Question: I made an OCR application that makes a screenshot using Android mediaprojection and processes the text in this image. This is working fine, except on Android 9+. When mediaprojeciton is starting there is always a window popping up warning about sensitive data that could be recorded, and a button to cancel or start recording. How can I achieve that this window will only be showed once?
I tried preventing it from popping up by creating two extra private static variables to store intent and resultdata of mediaprojection, and reusing it if its not null. But it did not work (read about this method in another post).

'''
// initializing MP
mProjectionManager = (MediaProjectionManager) getSystemService(Context.MEDIA_PROJECTION_SERVICE);
// Starting MediaProjection
private void startProjection() {
startActivityForResult(mProjectionManager.createScreenCaptureIntent(), REQUEST_CODE);
}
// OnActivityResult
protected void onActivityResult(final int requestCode, final int resultCode, final Intent data) {
if (requestCode == 100) {
if(mProjectionManager == null) {
cancelEverything();
return;
}
new Handler().postDelayed(new Runnable() {
@Override
public void run() {
if(mProjectionManager != null)
sMediaProjection = mProjectionManager.getMediaProjection(resultCode, data);
else
cancelEverything();
if (sMediaProjection != null) {
File externalFilesDir = getExternalFilesDir(null);
if (externalFilesDir != null) {
STORE_DIRECTORY = externalFilesDir.getAbsolutePath() + "/screenshots/";
File storeDirectory = new File(STORE_DIRECTORY);
if (!storeDirectory.exists()) {
boolean success = storeDirectory.mkdirs();
if (!success) {
Log.e(TAG, "failed to create file storage directory.");
return;
}
}
} else {
Log.e(TAG, "failed to create file storage directory, getExternalFilesDir is null.");
return;
}
// display metrics
DisplayMetrics metrics = getResources().getDisplayMetrics();
mDensity = metrics.densityDpi;
mDisplay = getWindowManager().getDefaultDisplay();
// create virtual display depending on device width / height
createVirtualDisplay();
// register orientation change callback
mOrientationChangeCallback = new OrientationChangeCallback(getApplicationContext());
if (mOrientationChangeCallback.canDetectOrientation()) {
mOrientationChangeCallback.enable();
}
// register media projection stop callback
sMediaProjection.registerCallback(new MediaProjectionStopCallback(), mHandler);
}
}
}, 2000);
}
}
'''
My code is working fine on Android versions below Android 9. On older android versions I can choose to keep that decision to grant recording permission, and it will never show up again. So what can I do in Android 9?
Thanks in advance, I'm happy for every idea you have :)
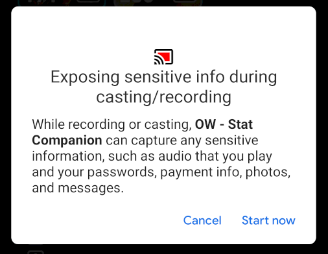
Answer: Well the problem was that I was calling
'startActivityForResult(mProjectionManager.createScreenCaptureIntent(), REQUEST_CODE);'
every time, which is not necessary ('createScreenCaptureIntent()' leads to the dialog window which requests user interaction)
My solution makes the dialog appear only once (if application was closed it will ask for permission one time again).
All I had to do was making addiotional private static variables of type Intent and int.
'private static Intent staticIntentData; private static int staticResultCode;'
On Activity result I assign those variables with the passed result code and intent:
'''
if(staticResultCode == 0 && staticIntentData == null) {
sMediaProjection = mProjectionManager.getMediaProjection(resultCode, data);
staticIntentData = data;
staticResultCode = resultCode;
} else {
sMediaProjection = mProjectionManager.getMediaProjection(staticResultCode, staticIntentData)};
}
'''
Every time I call my startprojection method, I will check if they are null:
'if(staticIntentData == null) startActivityForResult(mProjectionManager.createScreenCaptureIntent(), REQUEST_CODE); else captureScreen();'
If null it will request permission, if not it will start the projection with the static intent data and static int resultcode, so it is not needed to ask for that permission again, just reuse what you get in activity result.
'sMediaProjection = mProjectionManager.getMediaProjection(staticResultCode, staticIntentData);'
Simple as that! Now it will only showing one single time each time you use the app. I guess thats what Google wants, because theres no keep decision checkbox in that dialog like in previous android versions.